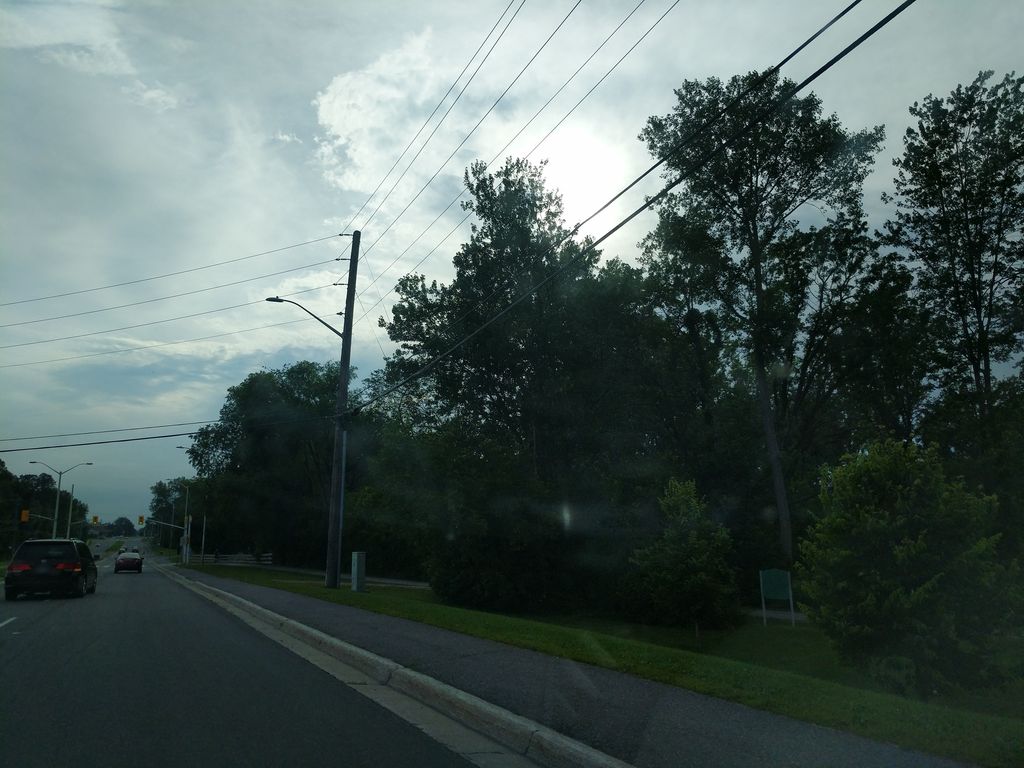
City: ottawa-gatineau